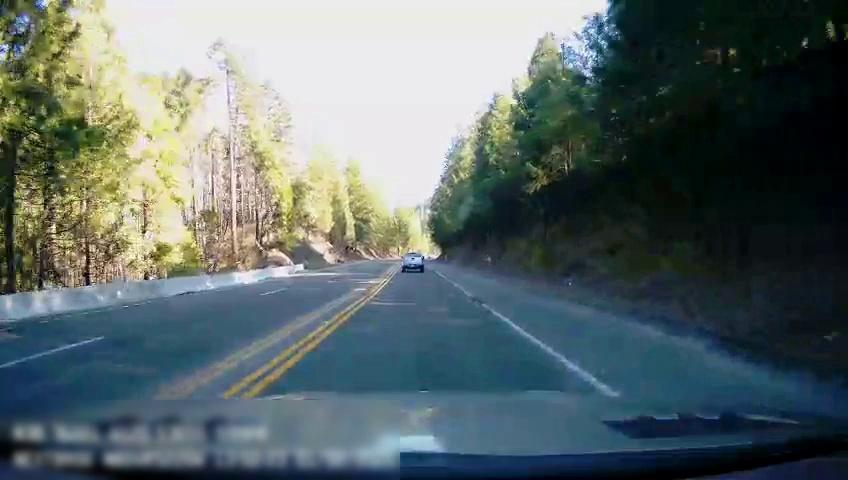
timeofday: Day
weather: Sunny
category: Drivable Space
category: Vehicles | Truck
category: Lanes | Alternate Lane
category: Lanes | Current Lane
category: Lanes | Current Lane
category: Lanes | Opposite Lane
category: Lanes | Opposite Lane
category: Lanes | Opposite Lane
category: Lanes | Opposite Lane